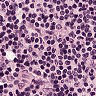
Metastatic tissue present: no